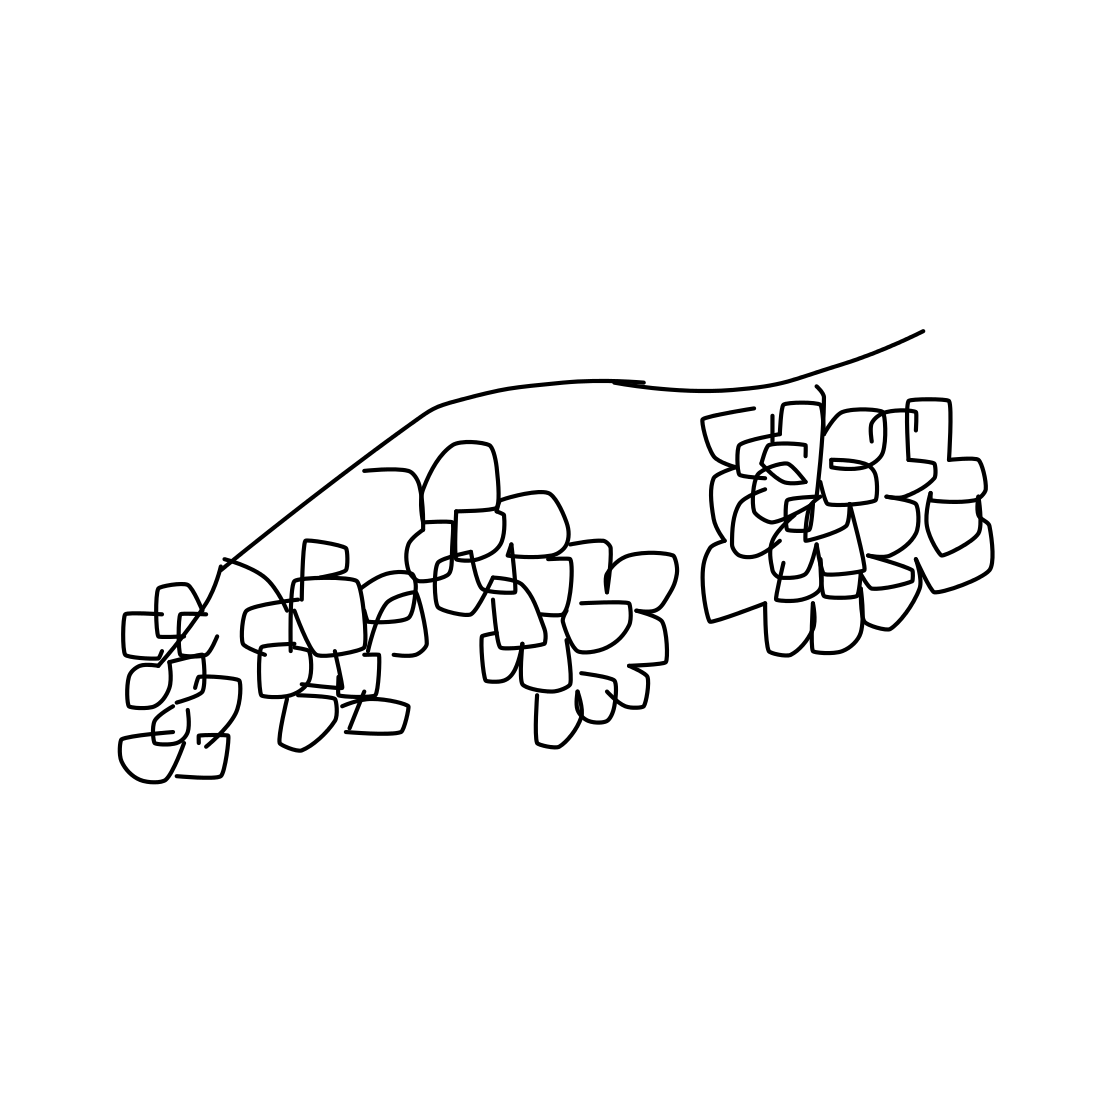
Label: grapes